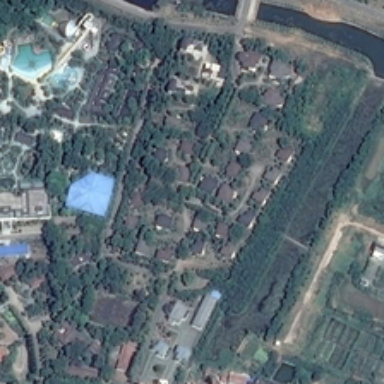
Some green plants and many meadows are in two sides of a curved river .